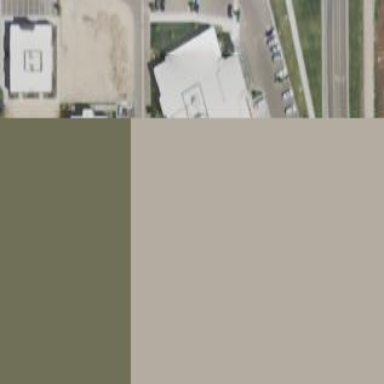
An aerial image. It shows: Clinic building offering healthcare services.